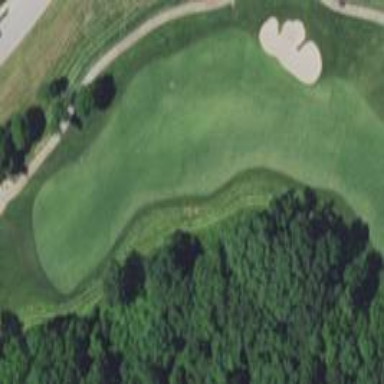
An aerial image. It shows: Grassy area designated as golf fairway with fairway surface.